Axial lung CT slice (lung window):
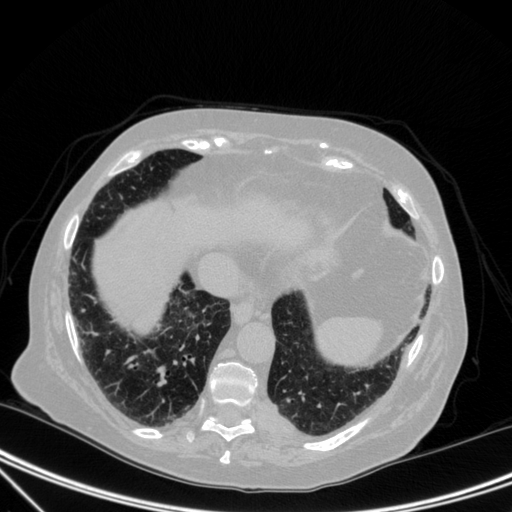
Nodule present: no